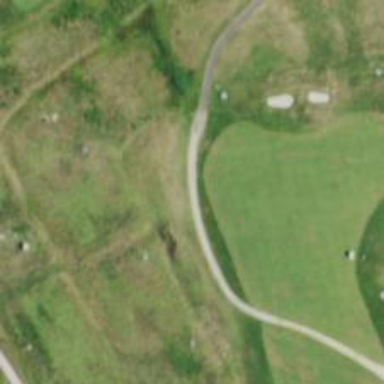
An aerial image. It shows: Service road used as golf cart path.